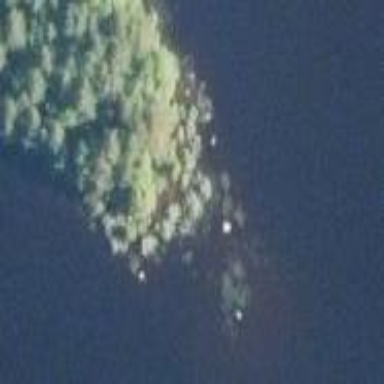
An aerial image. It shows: Islet.